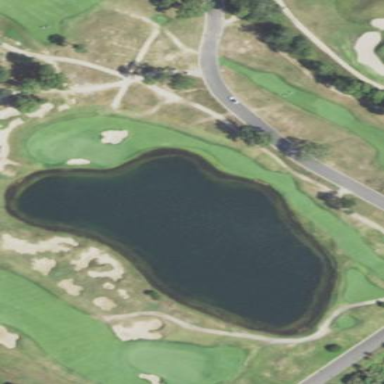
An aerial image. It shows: Water hazard on golf course. The hazard is natural water feature.